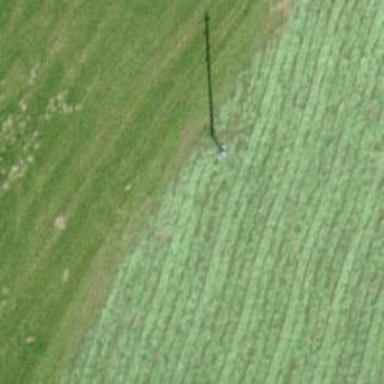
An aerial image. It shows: Minor power line.